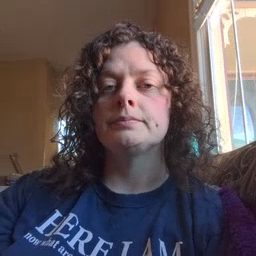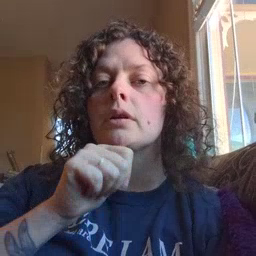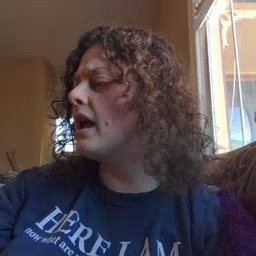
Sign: not